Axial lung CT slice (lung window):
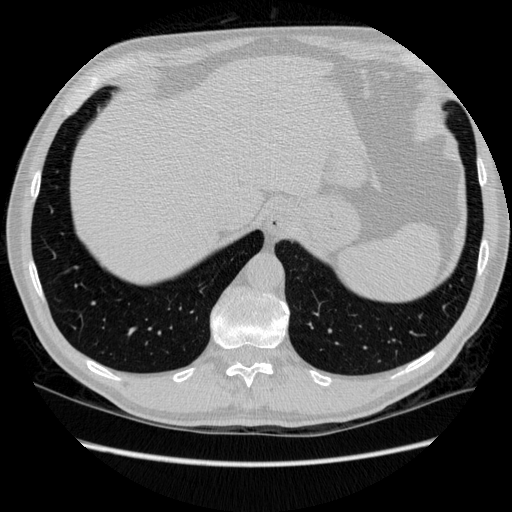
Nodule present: no